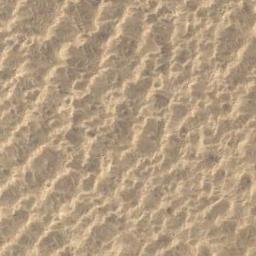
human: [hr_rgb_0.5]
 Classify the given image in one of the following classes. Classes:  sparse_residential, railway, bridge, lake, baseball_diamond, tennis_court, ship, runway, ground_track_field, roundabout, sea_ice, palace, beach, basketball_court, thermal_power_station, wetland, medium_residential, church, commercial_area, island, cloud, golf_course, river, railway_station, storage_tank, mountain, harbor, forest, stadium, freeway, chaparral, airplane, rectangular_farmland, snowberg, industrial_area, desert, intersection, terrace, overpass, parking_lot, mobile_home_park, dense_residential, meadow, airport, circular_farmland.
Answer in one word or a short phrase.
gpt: desert